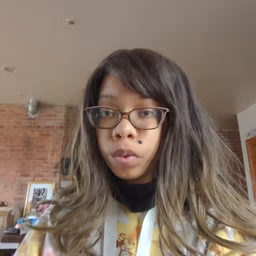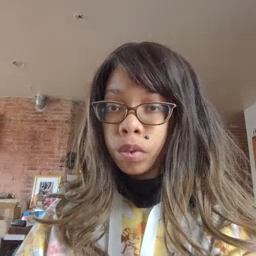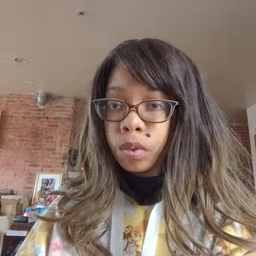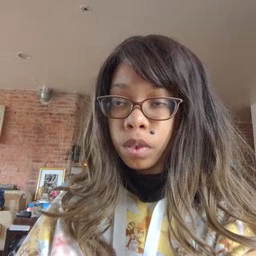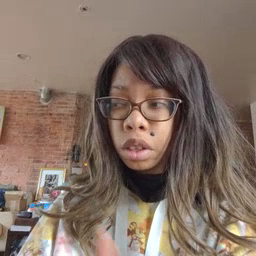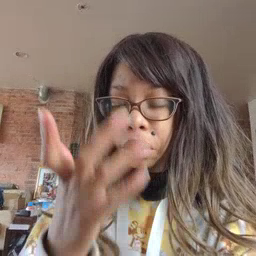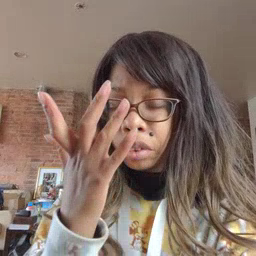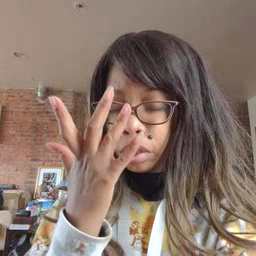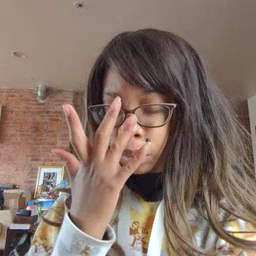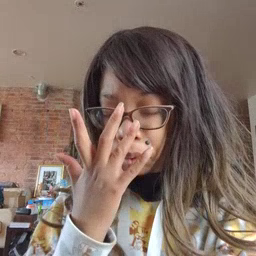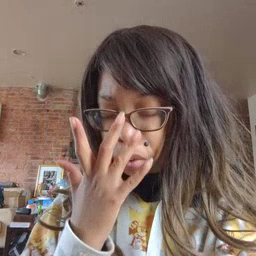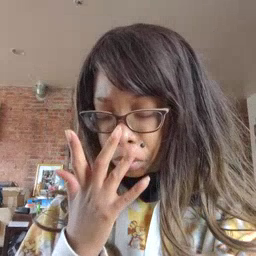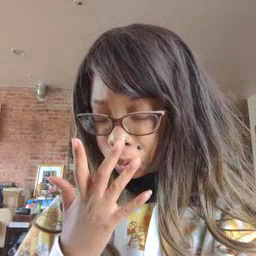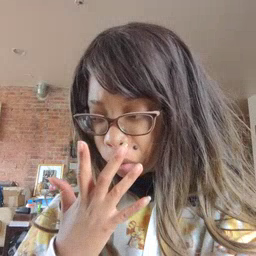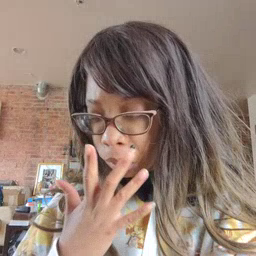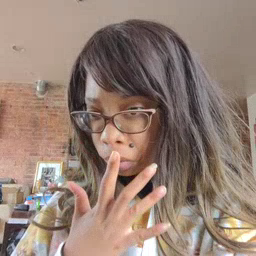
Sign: sad